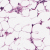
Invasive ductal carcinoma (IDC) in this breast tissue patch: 0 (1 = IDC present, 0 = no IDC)